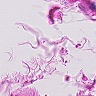
Metastatic tissue present: no